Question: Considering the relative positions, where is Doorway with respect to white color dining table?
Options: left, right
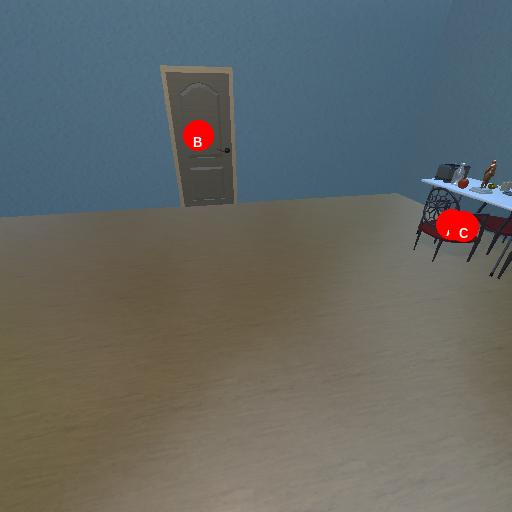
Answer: left